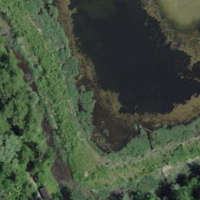
EUNIS habitat code: 24
Species observed at this site:
Lythrum salicaria
Corvus corone
Alcedo atthis
Botaurus stellaris
Aegithalos caudatus
Sylvia atricapilla
Spinus spinus
Capreolus capreolus
Poecile palustris
Larus michahellis
Ardea purpurea
Cygnus olor
Ardea alba
Castor fiber
Erithacus rubecula
Dryocopus martius
Phoenicurus phoenicurus
Corvus corax
Tringa ochropus
Anas acuta
Cyanistes caeruleus
Sus scrofa
Sturnus vulgaris
Chloris chloris
Troglodytes troglodytes
Corvus frugilegus
Phasianus colchicus
Remiz pendulinus
Mareca penelope
Calopteryx virgo
Turdus merula
Circus aeruginosus
Spatula clypeata
Emberiza cia
Mareca strepera
Hirundo rustica
Mergus merganser
Milvus migrans
Milvus milvus
Upupa epops
Sterna hirundo
Turdus pilaris
Phylloscopus trochilus
Motacilla alba
Sciurus vulgaris
Tachybaptus ruficollis
Podiceps cristatus
Turdus philomelos
Fulica atra
Anas crecca
Dendrocopos major
Prunella modularis
Falco peregrinus
Buteo buteo
Anthus pratensis
Gallinago gallinago
Chroicocephalus ridibundus
Phylloscopus collybita
Luscinia megarhynchos
Gallinula chloropus
Vulpes vulpes
Lymnocryptes minimus
Pyronia tithonus
Sitta europaea
Garrulus glandarius
Picus viridis
Acrocephalus scirpaceus
Ficedula hypoleuca
Motacilla cinerea
Grus grus
Lepus europaeus
Anas platyrhynchos
Alopochen aegyptiaca
Accipiter gentilis
Aythya ferina
Ixobrychus minutus
Aythya fuligula
Fringilla coelebs
Regulus ignicapilla
Columba palumbus
Phalacrocorax carbo
Dryobates minor
Egretta garzetta
Parus major
Accipiter nisus